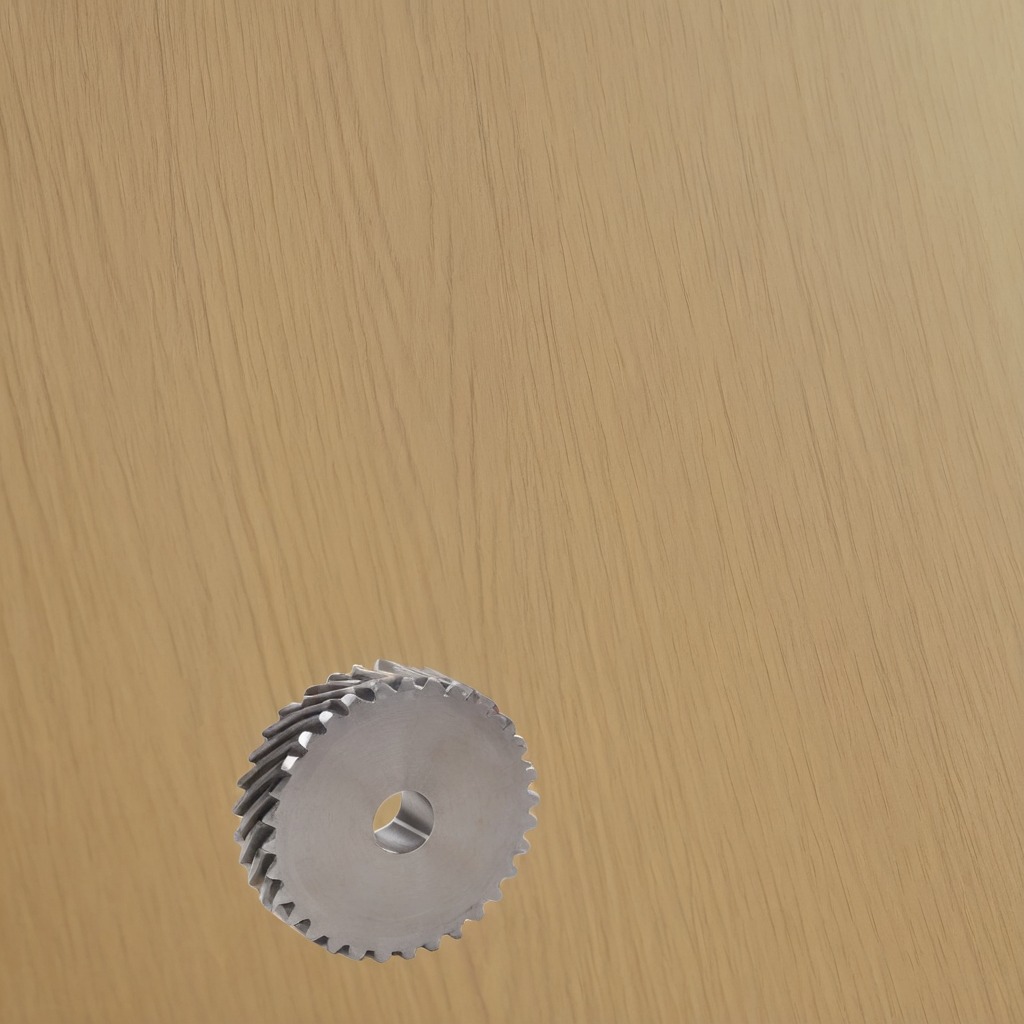
A steel gear with teeth lies on the plywood surface in a paint workshop lit by afternoon window light.